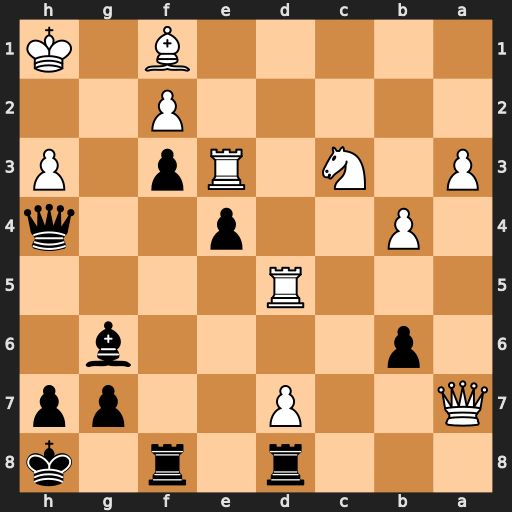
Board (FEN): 3r1r1k/Q2P2pp/1p4b1/3R4/1P2p2q/P1N1Rp1P/5P2/5B1K
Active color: b
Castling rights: -
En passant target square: -
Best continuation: Qxf2 Rd1 Qxe3